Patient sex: M
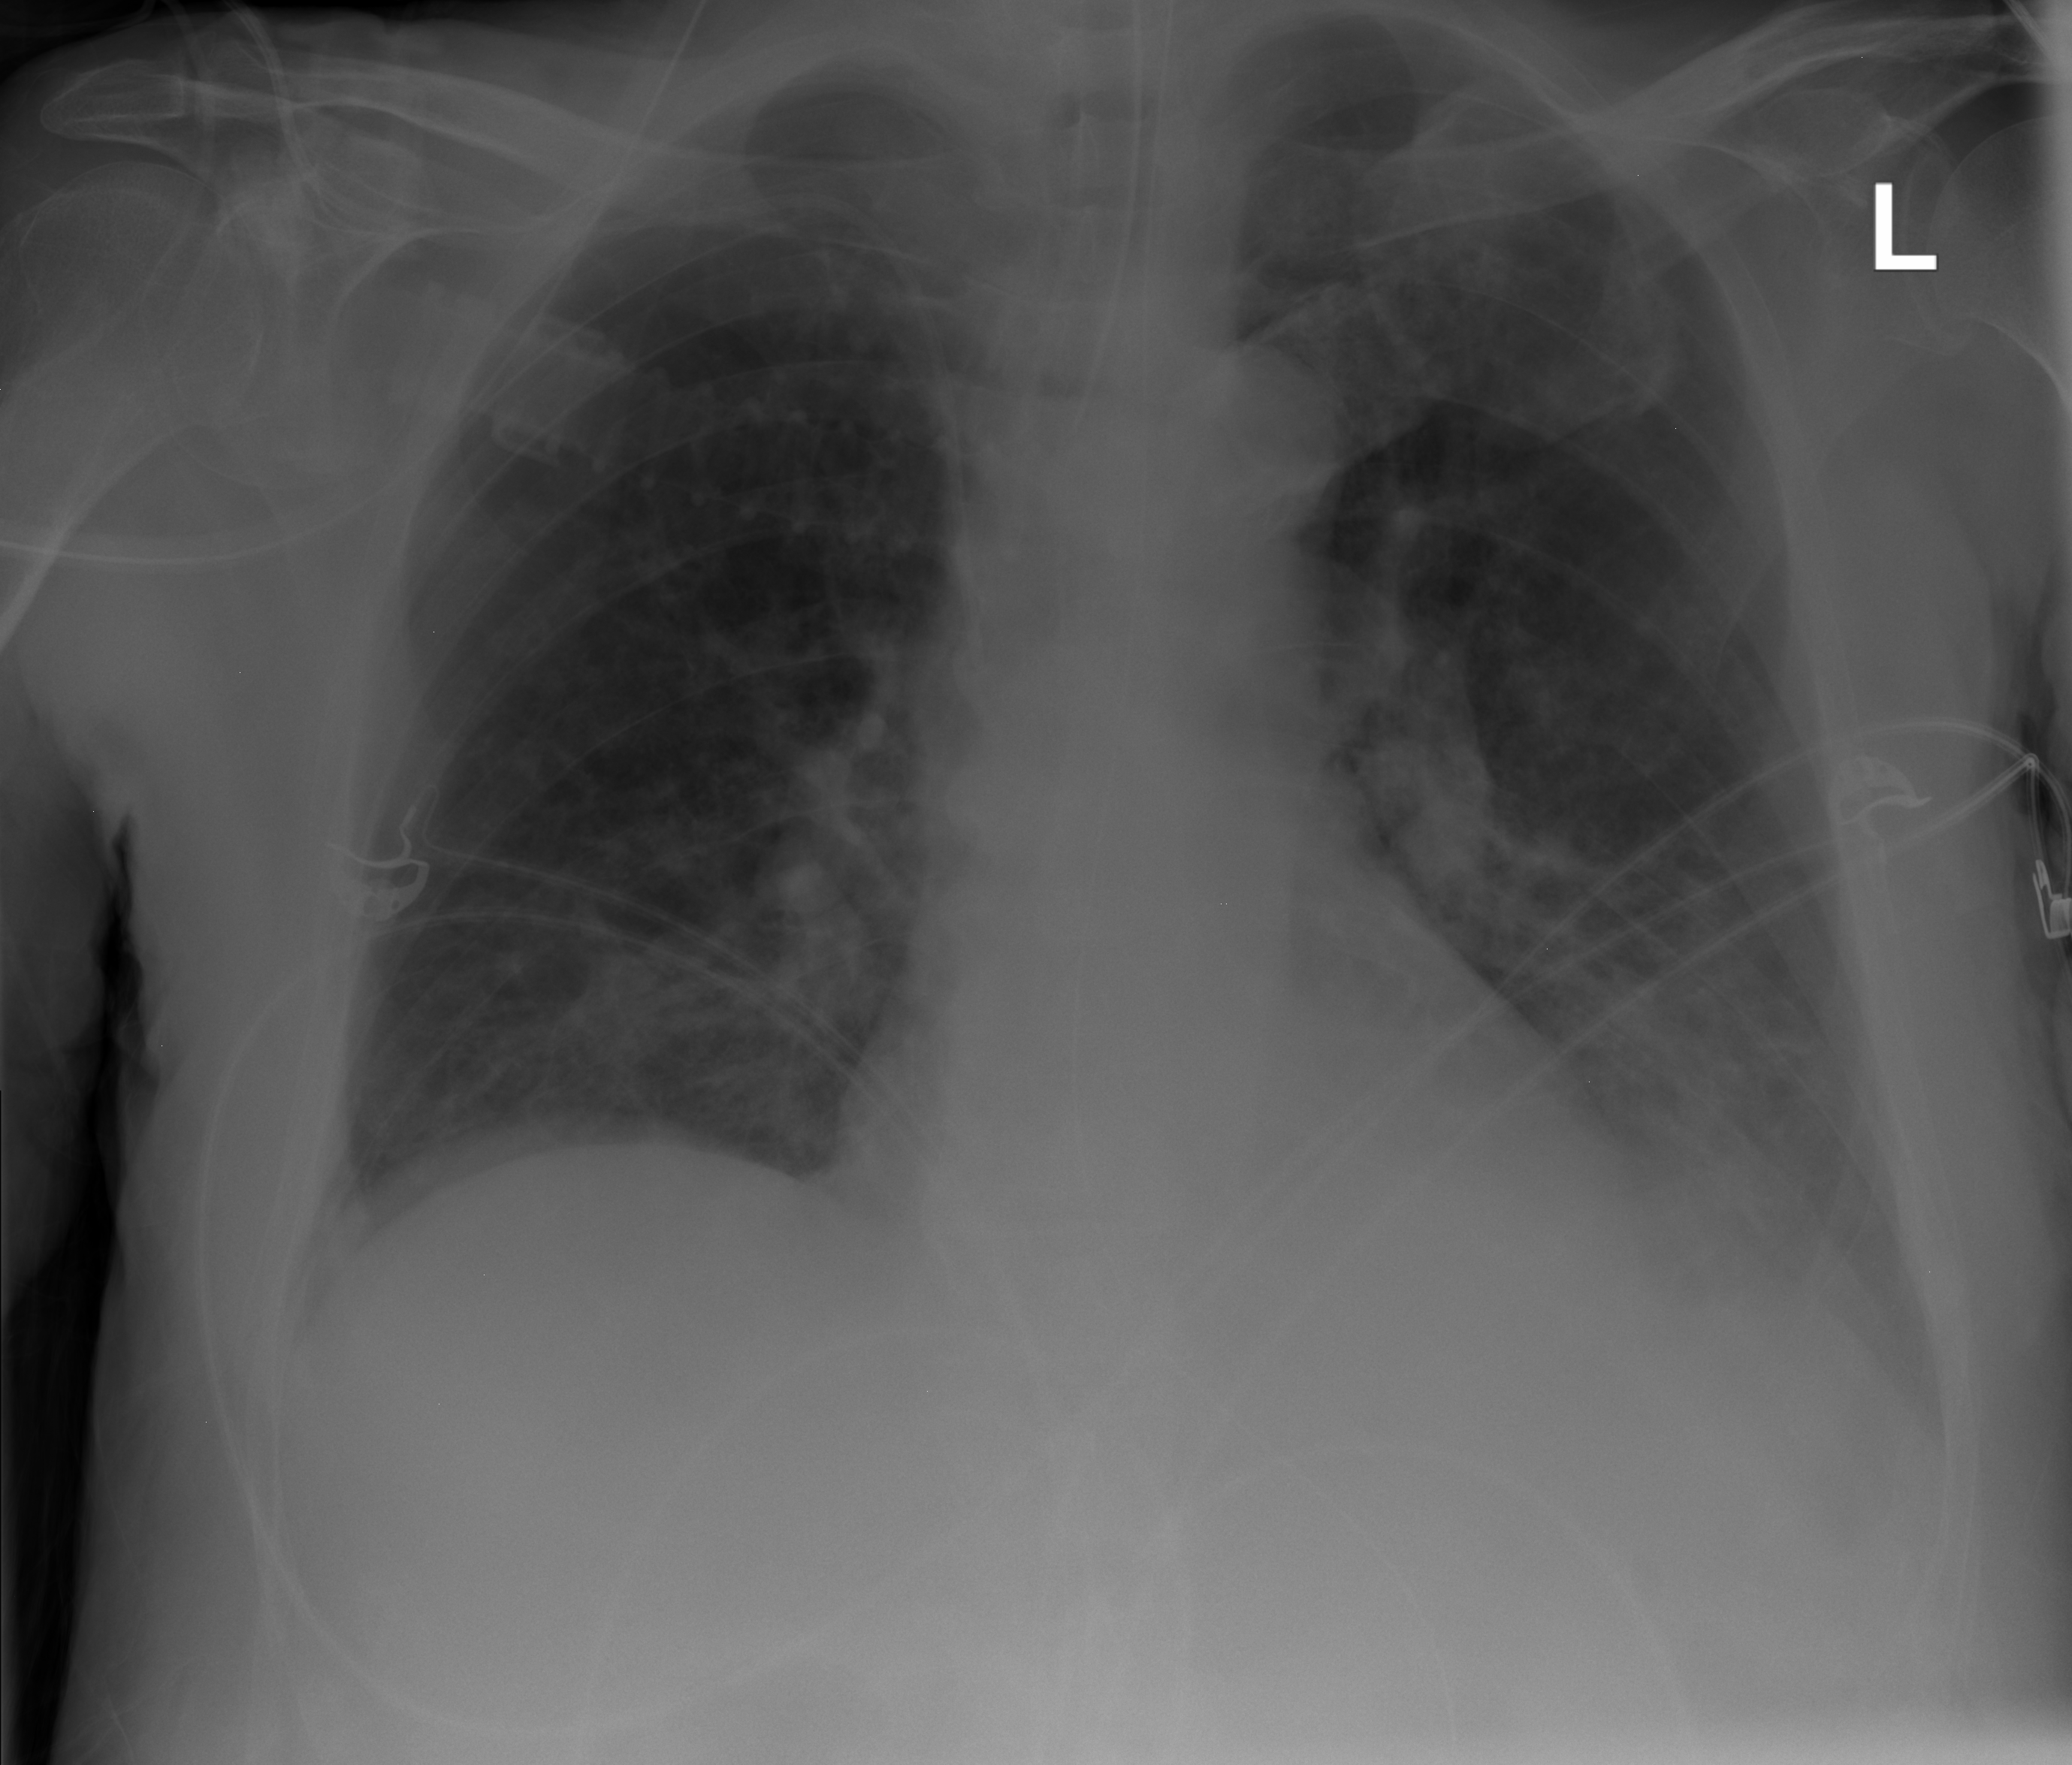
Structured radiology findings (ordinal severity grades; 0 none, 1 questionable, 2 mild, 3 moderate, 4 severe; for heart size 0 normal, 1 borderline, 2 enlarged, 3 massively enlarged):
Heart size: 0
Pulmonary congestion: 0
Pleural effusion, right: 0
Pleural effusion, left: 2
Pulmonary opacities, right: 2
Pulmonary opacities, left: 2
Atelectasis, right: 0
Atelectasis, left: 2